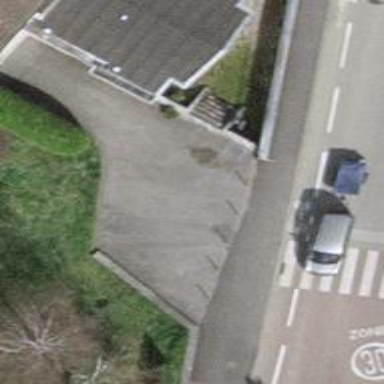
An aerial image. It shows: Rising bollard serving as barrier.